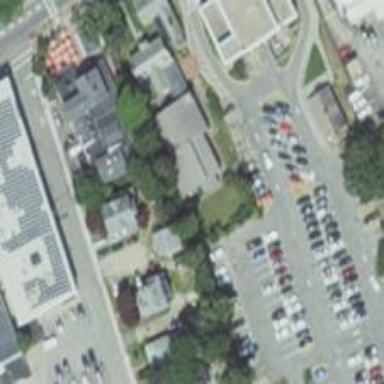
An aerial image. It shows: Parking space.